Question: I'm wondering what's wrong with the following codes I got below. I'm creating a form where a user can change their password but I always get an error whenever I try to run my system. Any help would be greatly appreciated! Thank you.
'''
Public Class Form7
Dim cnString = "Provider=Microsoft.ACE.OLEDB.12.0;" & _
"Data Source=C:\Thesis\Thesis\Database1.accdb"
Private Sub TextBox1_TextChanged(sender As System.Object, e As System.EventArgs) Handles TextBox2.TextChanged
End Sub
Private Sub Button1_Click(sender As System.Object, e As System.EventArgs) Handles Button1.Click
Try
Using dbCommand As New System.Data.OleDb.OleDbCommand("select count ([Password]) from students where [Password] like ?", cnString)
dbCommand.Parameters.AddWithValue("@password", textbox1.Text)
Dim result As Integer = DirectCast(dbCommand.ExecuteScalar(), Integer)
If result = 1 Then
Dim sqlquery As String = "UPDATE students SET StudFacID = @STUDID, [Password] = @Password" & _
"WHERE ID = StudFacID"
' Use this form to initialize both connection and command to
' avoid forgetting to set the appropriate properties....
Using conn = New System.Data.OleDb.OleDbConnection(cnString)
Using cmd = New System.Data.OleDb.OleDbCommand(sqlquery, cnString)
cnString.Open()
cmd.Parameters.AddWithValue("@STUDID", TxtID.Text)
cmd.Parameters.AddWithValue("@Password", TextBox2.Text)
End Using
End Using
End If
End Using
Catch ex As Exception
MsgBox(ex.ToString)
End Try
End Sub
'''
End Class

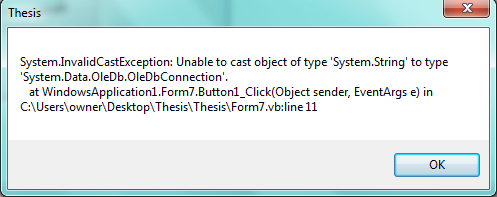
Answer: You're trying to construct an 'OldDbCommand' object:
'''
New System.Data.OleDb.OleDbCommand("your sql command", cnString)
'''
using <URL>. That constructor expects a 'String' and a 'OleDbConnection', but instead you're giving it a 'String' and a 'String'. As the error says, a 'String' can't be cast to an 'OldDbConnection', so this attempt fails.
Create <URL> to use with your command object. Perhaps something like this:
'''
Using dbConnection As New OleDbConnection(cnString)
Using dbCommand As New OleDbCommand("your sql command", dbConnection)
' the rest of your code
End Using
End Using
'''
(Basically, you should be doing the exact same thing you're already doing with the 'conn' and 'cmd' objects.)
---
Also, as a side note, and this is ... You should be storing user passwords as . User passwords should be hashed and should be recoverable. What you're currently doing is to your users.